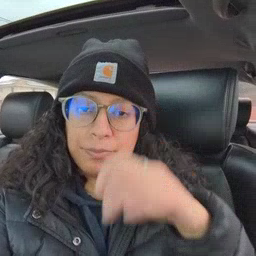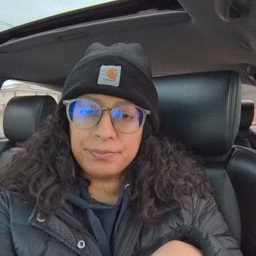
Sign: owl